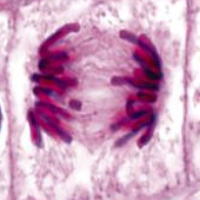
Label: anaphase